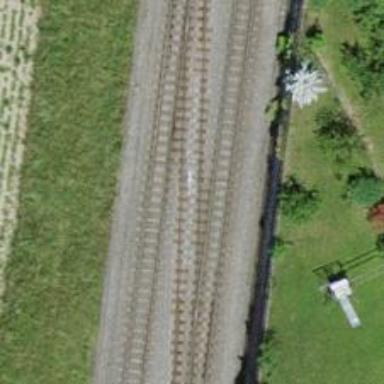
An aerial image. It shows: Narrow gauge railway with electrified contact lines.